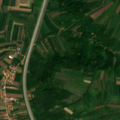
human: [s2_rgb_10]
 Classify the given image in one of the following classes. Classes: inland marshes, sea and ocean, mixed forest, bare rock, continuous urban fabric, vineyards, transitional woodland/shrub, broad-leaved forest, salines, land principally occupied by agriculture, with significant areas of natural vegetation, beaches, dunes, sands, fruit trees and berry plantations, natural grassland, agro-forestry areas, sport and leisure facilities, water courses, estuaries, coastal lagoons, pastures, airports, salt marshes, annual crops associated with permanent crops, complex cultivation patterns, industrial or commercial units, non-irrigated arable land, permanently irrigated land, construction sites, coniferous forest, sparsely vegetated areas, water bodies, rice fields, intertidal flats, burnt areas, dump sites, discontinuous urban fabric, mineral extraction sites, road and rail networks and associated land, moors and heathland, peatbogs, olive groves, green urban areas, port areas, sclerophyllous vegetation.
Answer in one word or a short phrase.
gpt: non-irrigated arable land, complex cultivation patterns, land principally occupied by agriculture, with significant areas of natural vegetation, broad-leaved forest